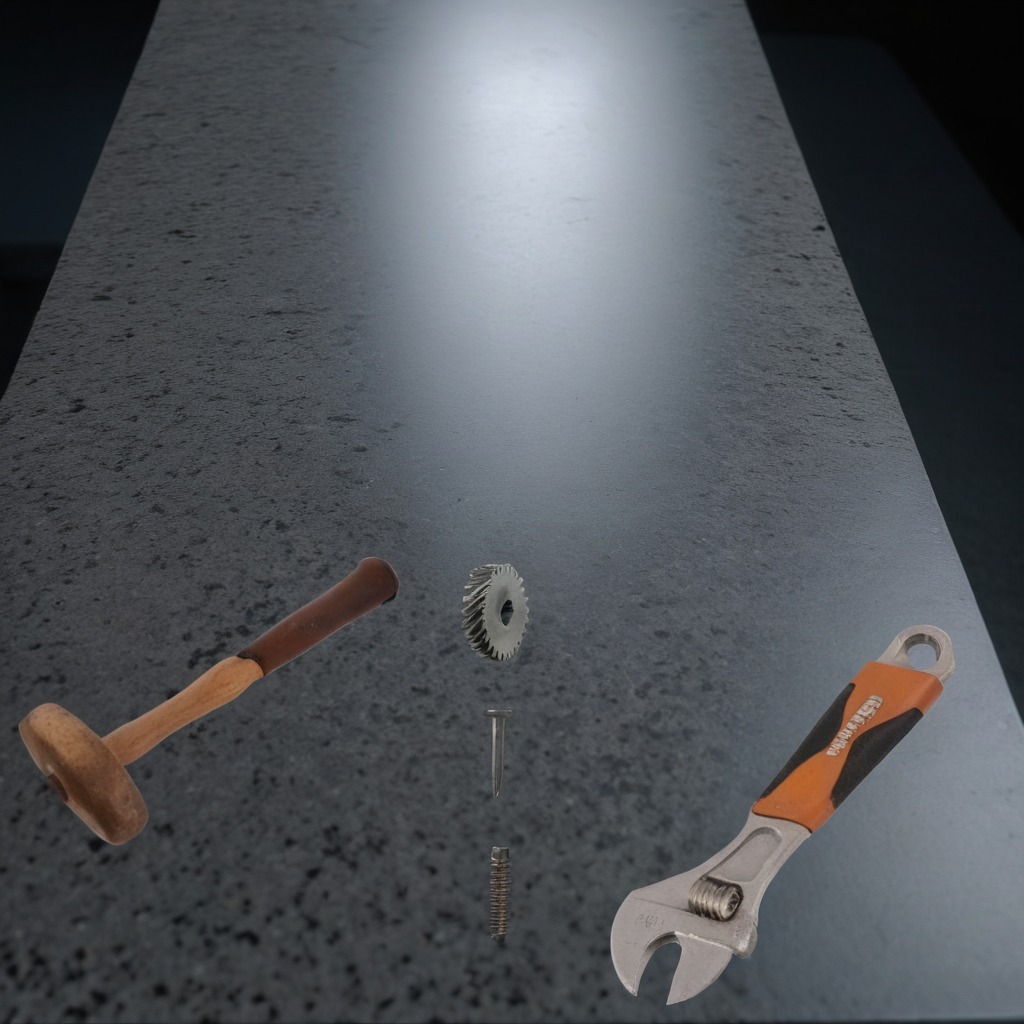
A steel gear with teeth, a hammer, an iron nail, a coiled metal spring, and a wrench are lying on a clean granite table inside a workshop at night.